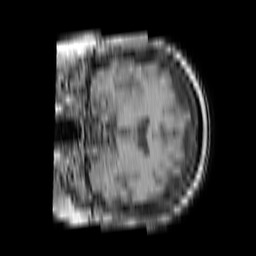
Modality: T1w
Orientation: coronal
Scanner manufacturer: philips
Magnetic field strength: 1.5 T
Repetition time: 0.188 s
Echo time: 0.001854 s